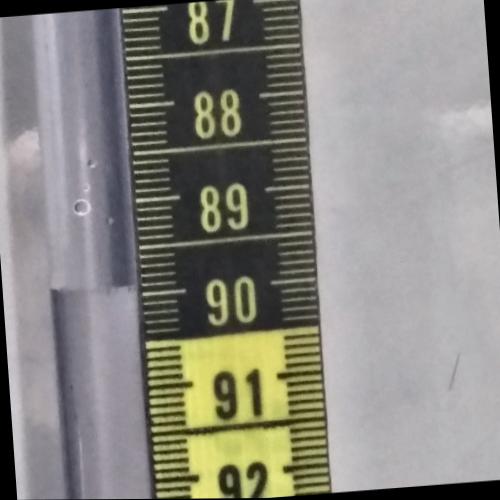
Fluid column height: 89.9 cm